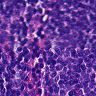
Metastatic tissue present: no